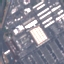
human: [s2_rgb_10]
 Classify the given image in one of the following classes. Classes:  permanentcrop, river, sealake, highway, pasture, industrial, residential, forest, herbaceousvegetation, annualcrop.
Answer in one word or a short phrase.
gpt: Industrial